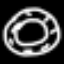
Label: donut